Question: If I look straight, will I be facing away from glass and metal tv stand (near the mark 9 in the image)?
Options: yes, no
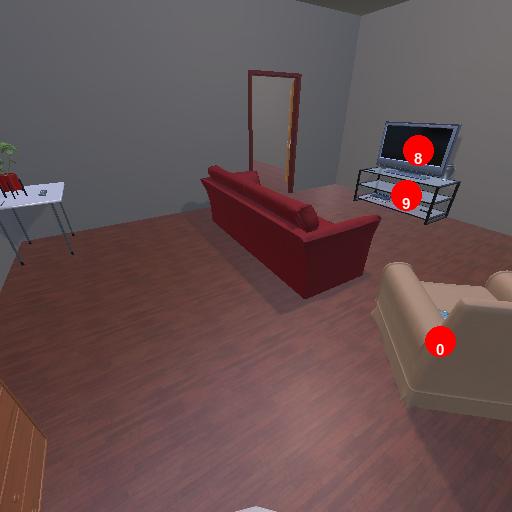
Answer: yes